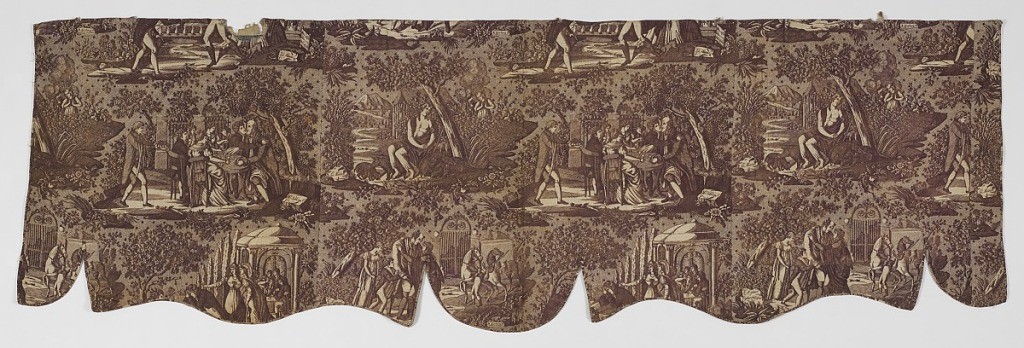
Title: Prodigal Son
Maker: Favre Petitpierre, France, 1802–1818
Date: ca. 1815
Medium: cotton Technique: printed by engraved roller on plain weave
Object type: Valance
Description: Shaped valance lined and quilted. Four scenes, captioned in French, illustrating the story of the Prodigal Son. In brown on white.